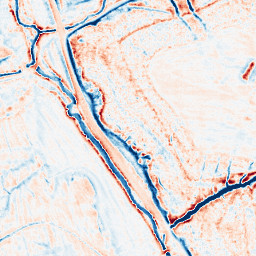
Category: edge_preserving
Decomposition family: anisotropic_diffusion
Decomposition parameters: iterations: 20
kappa: 50
gamma: 0.2
Upsampling method: sinc_blackman
Upsampling parameters: scale: 8
kernel_size: 16
Upsampling scale: 8